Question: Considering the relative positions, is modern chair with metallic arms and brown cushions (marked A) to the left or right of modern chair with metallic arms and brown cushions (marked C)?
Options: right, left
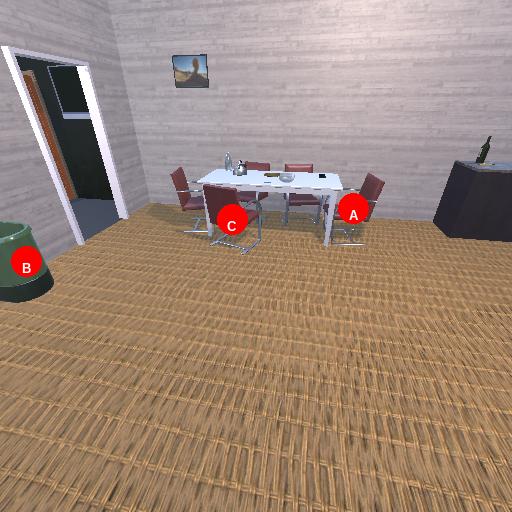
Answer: right